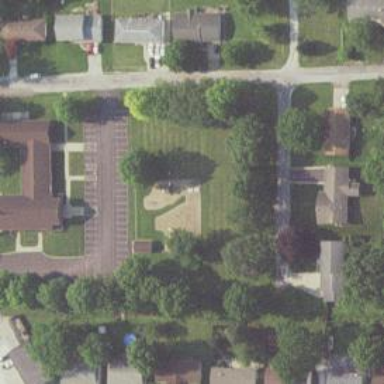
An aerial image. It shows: Playground with springy equipment.